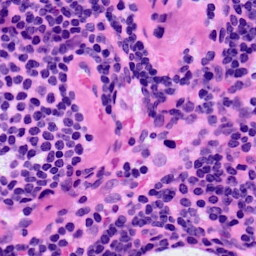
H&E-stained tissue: LymphNode